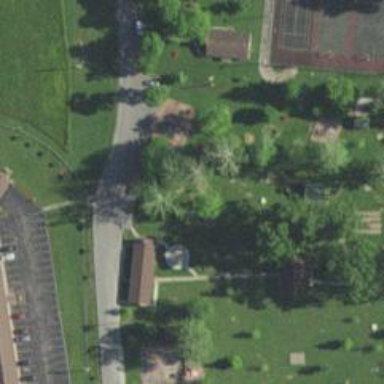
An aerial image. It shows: Playground with springy equipment.